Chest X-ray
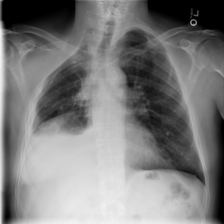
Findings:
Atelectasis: negative
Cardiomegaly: negative
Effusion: negative
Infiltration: negative
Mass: negative
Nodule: negative
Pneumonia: negative
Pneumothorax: negative
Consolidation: negative
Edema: negative
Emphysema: negative
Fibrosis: negative
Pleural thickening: negative
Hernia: negative